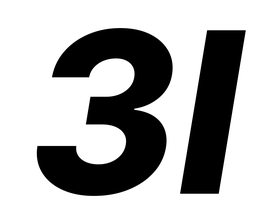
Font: Inter-Italic_ExtraBold_Italic